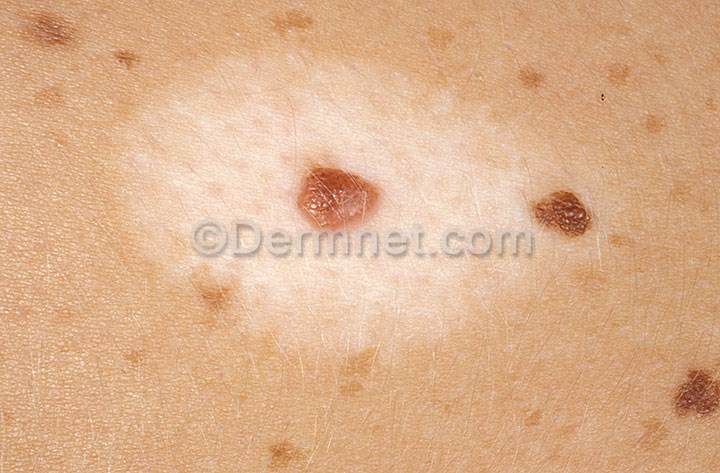
Disease: Melanoma Skin Cancer Nevi and Moles